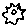
Label: sun